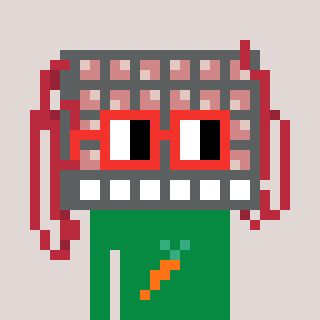
a pixel art character with square red glasses, a turing-shaped head and a green-colored body on a warm background